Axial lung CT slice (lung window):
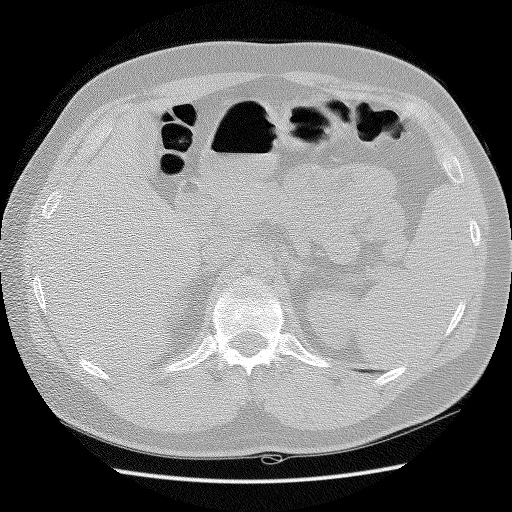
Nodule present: no